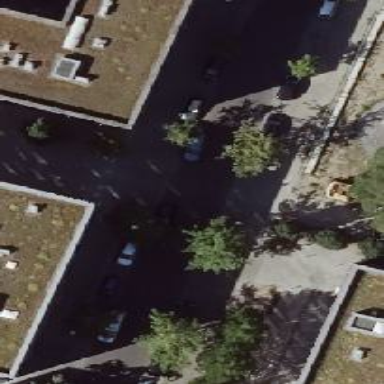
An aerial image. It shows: Residential road with separate asphalt sidewalk.